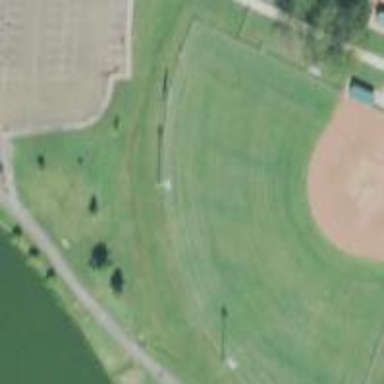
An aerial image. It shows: Softball pitch for leisure land activities.